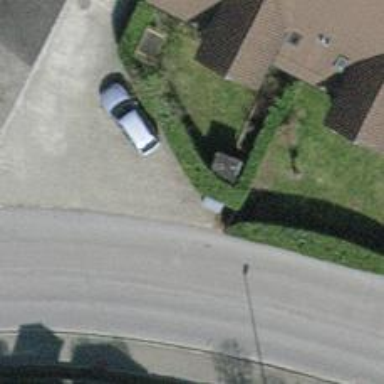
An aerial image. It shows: Hedge barrier.